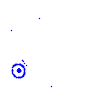
Particle: electron